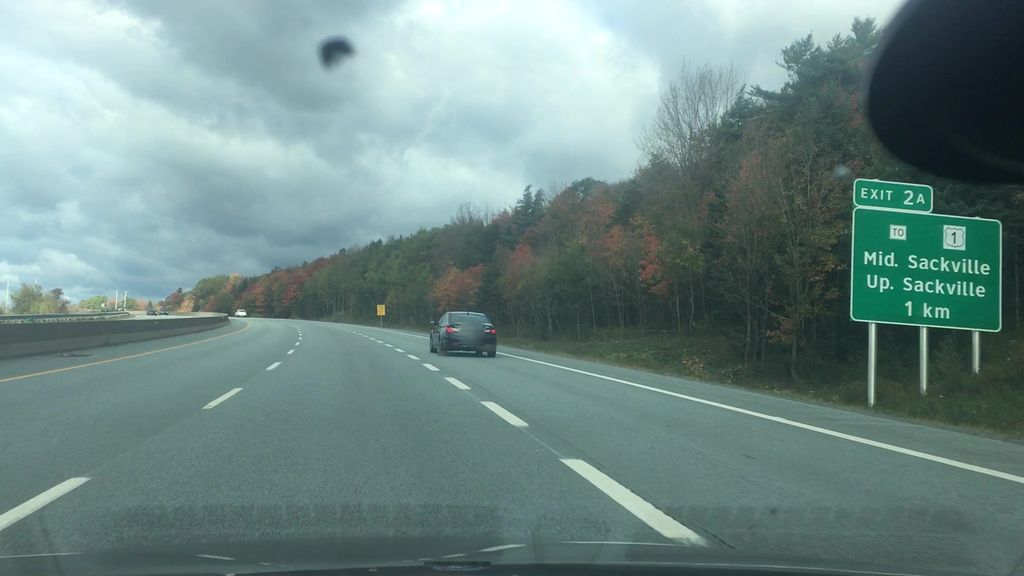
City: halifax